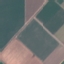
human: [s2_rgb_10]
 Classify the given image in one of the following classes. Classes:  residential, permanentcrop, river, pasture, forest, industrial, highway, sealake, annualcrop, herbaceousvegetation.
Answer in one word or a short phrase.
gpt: AnnualCrop